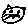
Label: cat